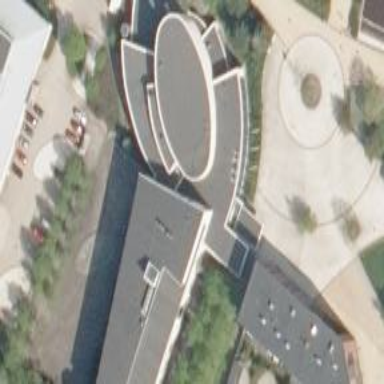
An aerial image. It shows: Building with skillion roof style. It includes parts.